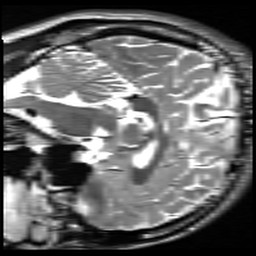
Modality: inplaneT2
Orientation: sagittal
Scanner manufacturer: siemens
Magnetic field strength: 3 T
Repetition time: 7.02 s
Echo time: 0.069 s